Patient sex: M
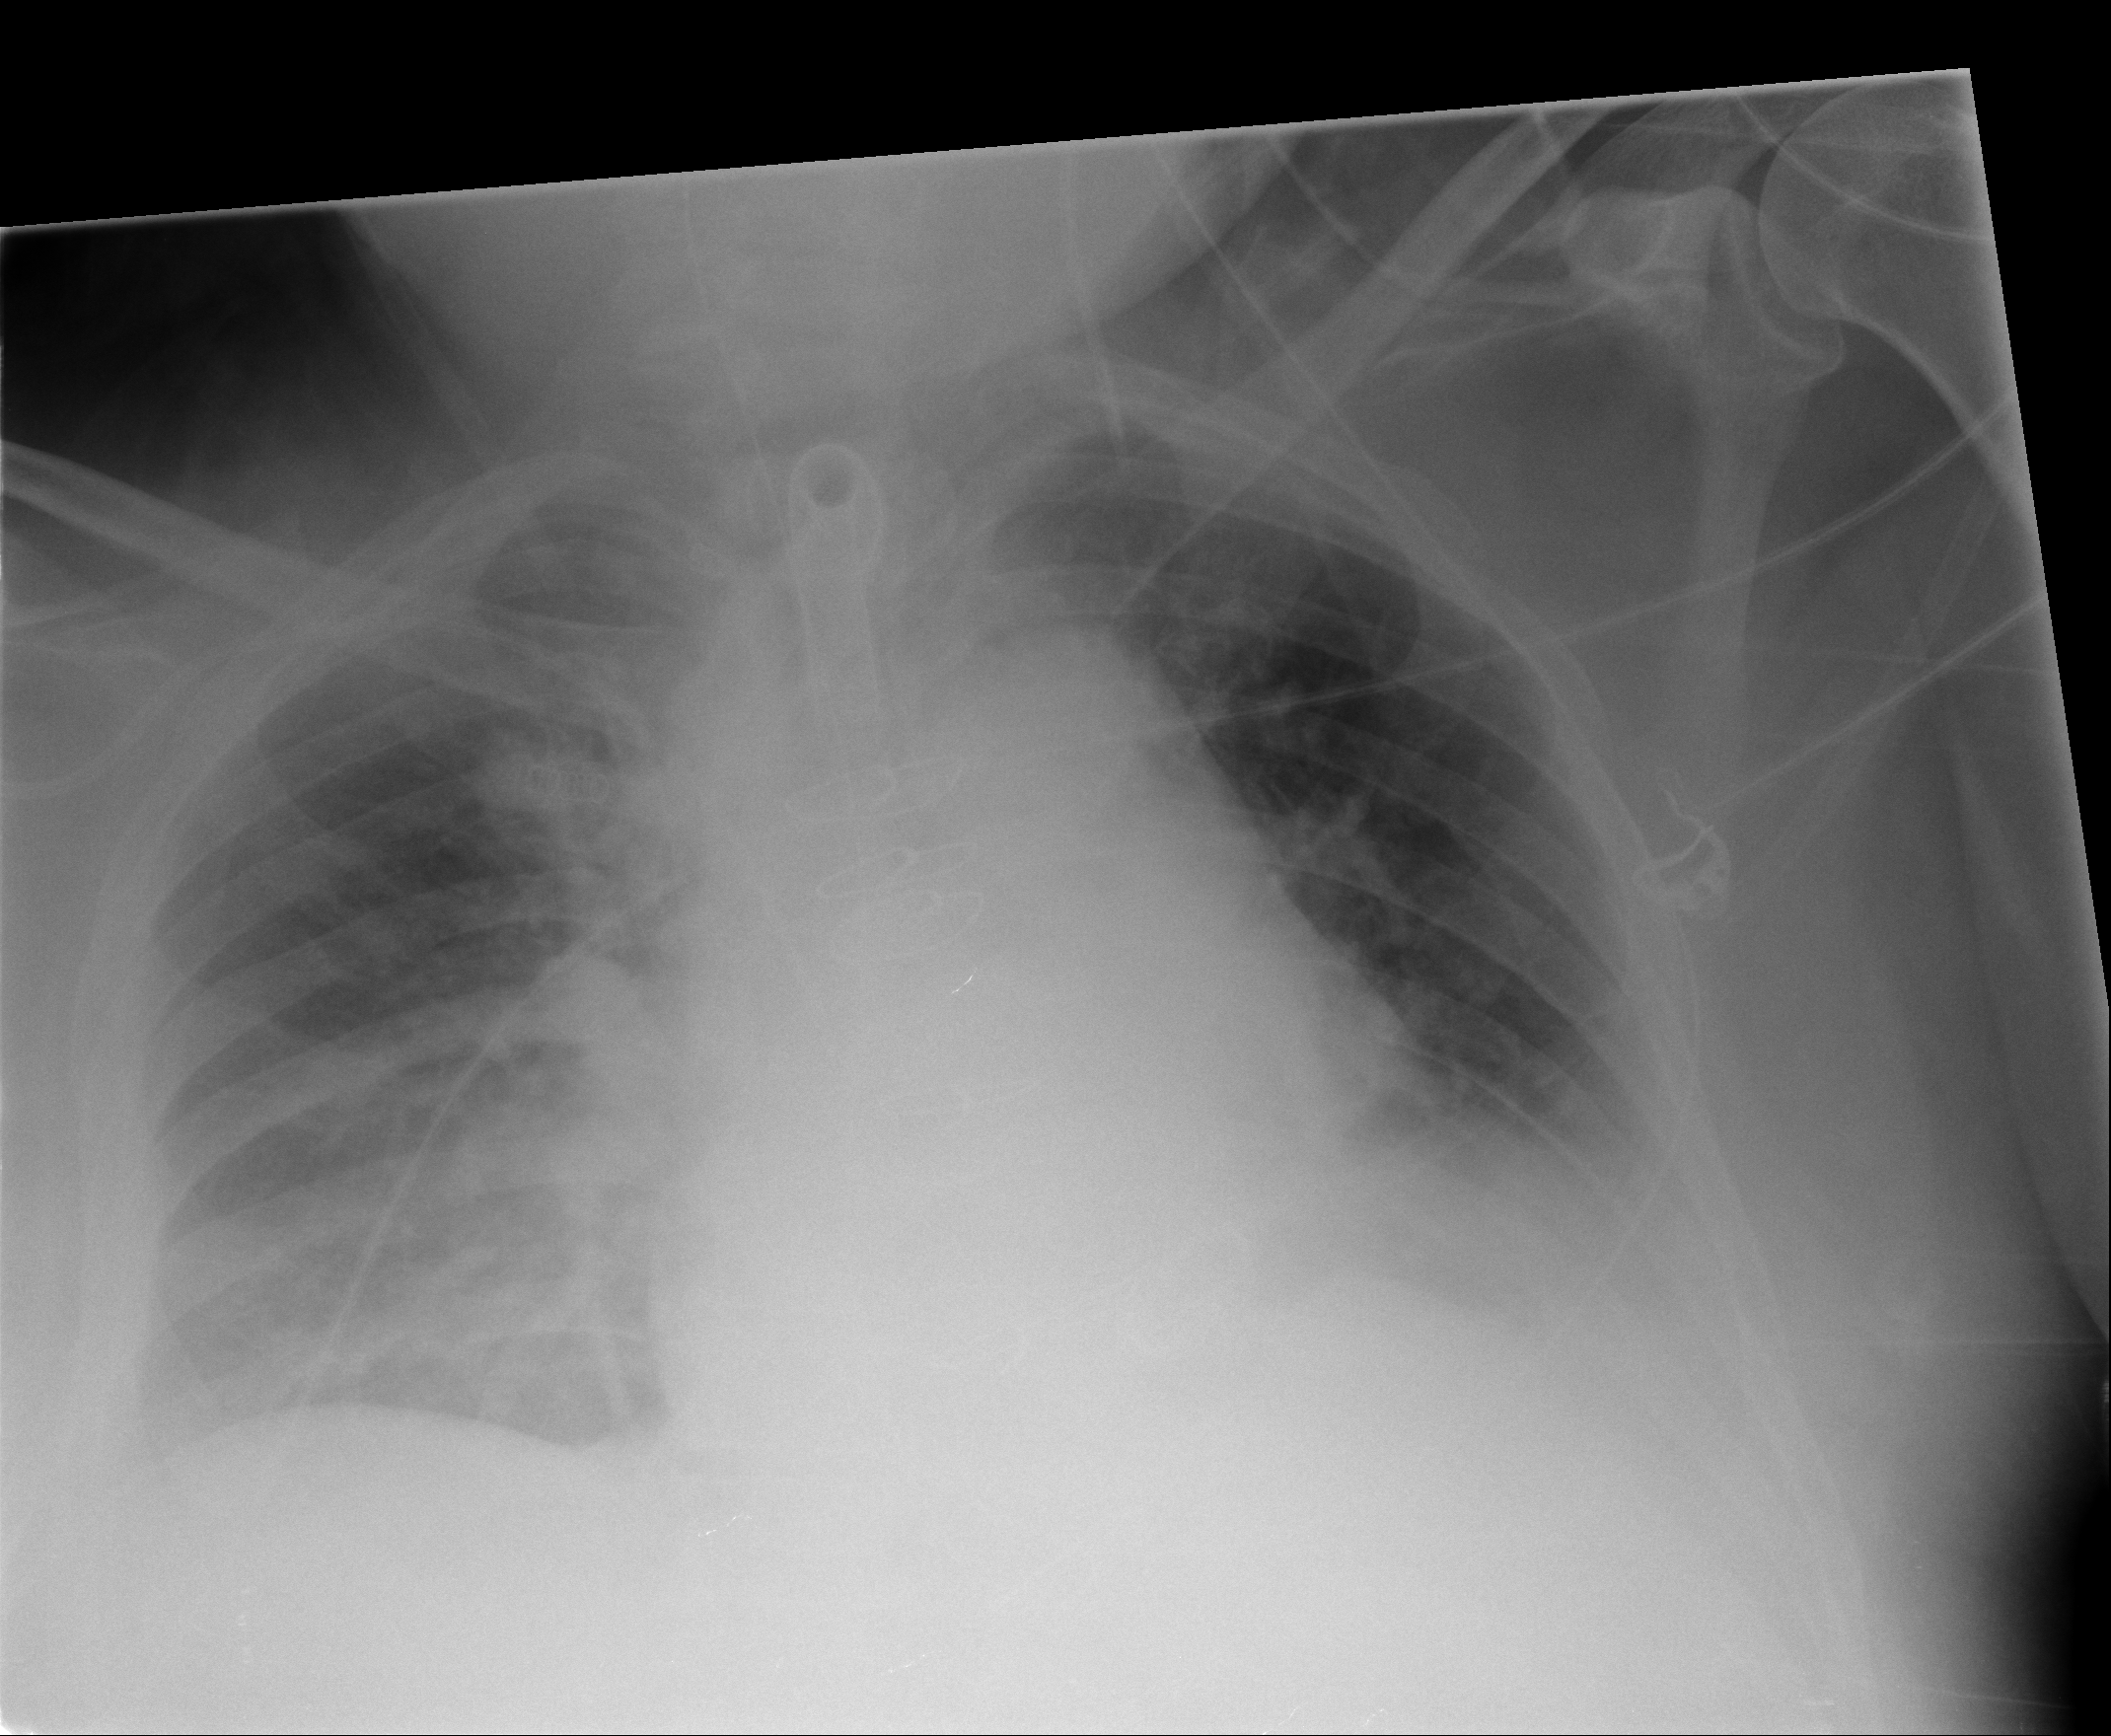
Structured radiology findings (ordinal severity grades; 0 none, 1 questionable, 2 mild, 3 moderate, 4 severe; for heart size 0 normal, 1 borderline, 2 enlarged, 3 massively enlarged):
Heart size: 2
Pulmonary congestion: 2
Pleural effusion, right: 2
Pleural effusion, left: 3
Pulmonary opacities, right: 0
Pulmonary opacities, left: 0
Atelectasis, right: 2
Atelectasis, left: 2